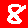
Digit: 8